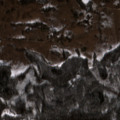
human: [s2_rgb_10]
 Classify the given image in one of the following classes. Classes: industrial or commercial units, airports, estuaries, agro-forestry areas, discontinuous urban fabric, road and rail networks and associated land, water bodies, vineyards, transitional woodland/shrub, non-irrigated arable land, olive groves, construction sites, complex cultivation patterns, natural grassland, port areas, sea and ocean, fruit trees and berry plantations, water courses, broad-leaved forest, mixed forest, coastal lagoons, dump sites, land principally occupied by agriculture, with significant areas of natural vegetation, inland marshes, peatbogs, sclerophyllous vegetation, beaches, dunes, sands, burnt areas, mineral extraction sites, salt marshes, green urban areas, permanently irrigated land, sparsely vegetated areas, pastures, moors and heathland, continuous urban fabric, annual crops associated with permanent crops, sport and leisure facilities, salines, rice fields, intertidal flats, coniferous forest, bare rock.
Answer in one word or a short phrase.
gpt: non-irrigated arable land, pastures, complex cultivation patterns, land principally occupied by agriculture, with significant areas of natural vegetation, broad-leaved forest